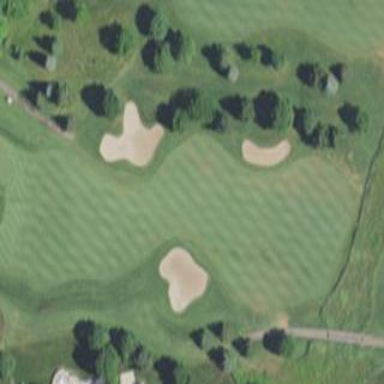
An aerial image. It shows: Golf fairway in the image.